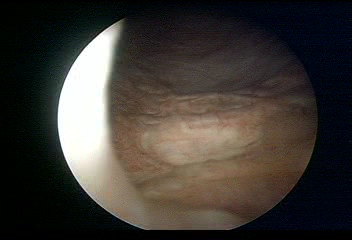
Modality: WLC
Class: Normal mucosa
Bladder cancer association: No